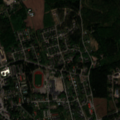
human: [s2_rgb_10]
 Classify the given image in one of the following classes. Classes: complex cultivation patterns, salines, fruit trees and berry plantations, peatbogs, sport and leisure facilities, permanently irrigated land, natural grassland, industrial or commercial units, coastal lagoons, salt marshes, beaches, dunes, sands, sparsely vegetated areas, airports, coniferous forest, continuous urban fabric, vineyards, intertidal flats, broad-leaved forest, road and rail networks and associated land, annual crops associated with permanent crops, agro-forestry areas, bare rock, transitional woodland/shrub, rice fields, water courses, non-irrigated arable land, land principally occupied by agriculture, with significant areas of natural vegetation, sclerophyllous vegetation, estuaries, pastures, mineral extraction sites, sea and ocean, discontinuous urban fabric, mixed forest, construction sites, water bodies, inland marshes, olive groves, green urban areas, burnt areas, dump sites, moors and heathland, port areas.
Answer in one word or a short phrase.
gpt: discontinuous urban fabric, coniferous forest, mixed forest